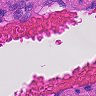
Metastatic tissue present: no